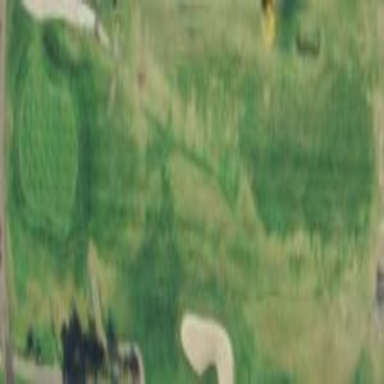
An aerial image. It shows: Golf rough area.